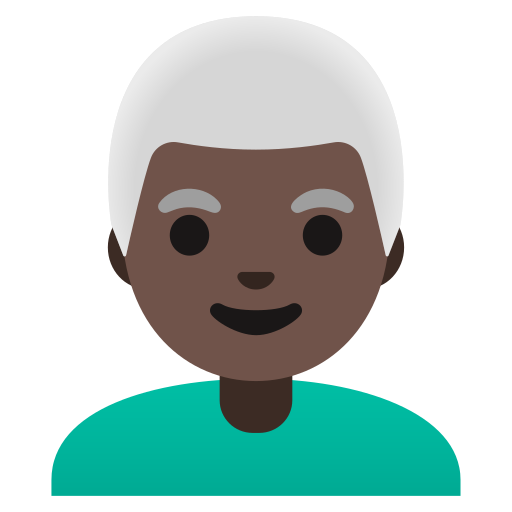
Emoji: 👨🏿‍🦳